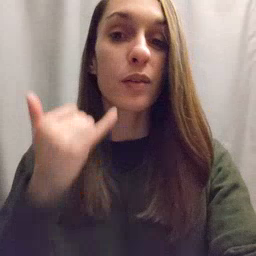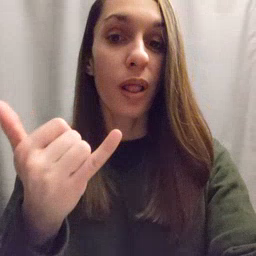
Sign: callonphone